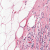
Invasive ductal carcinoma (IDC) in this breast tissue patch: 0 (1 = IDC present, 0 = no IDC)